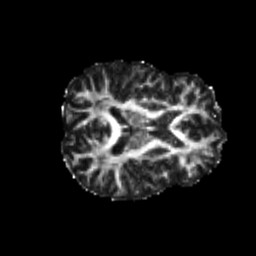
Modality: FA
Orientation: axial
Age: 24
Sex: male
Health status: healthy
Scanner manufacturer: philips
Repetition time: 7.391 s
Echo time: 0.08599 s